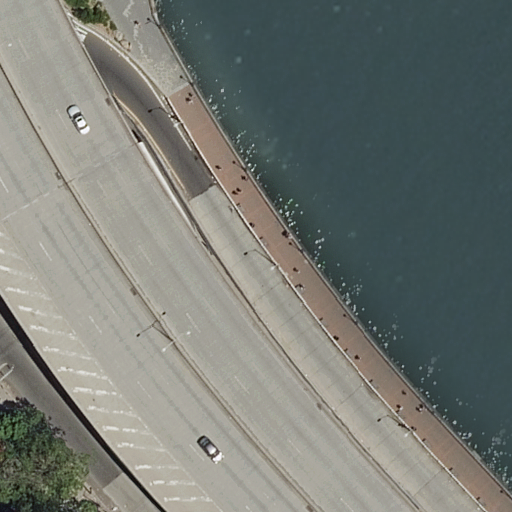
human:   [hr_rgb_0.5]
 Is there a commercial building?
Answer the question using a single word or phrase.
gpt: no

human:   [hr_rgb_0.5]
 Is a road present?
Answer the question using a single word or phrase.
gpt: yes

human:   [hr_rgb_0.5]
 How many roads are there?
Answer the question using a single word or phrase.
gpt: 7

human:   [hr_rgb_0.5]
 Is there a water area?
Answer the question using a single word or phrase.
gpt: yes

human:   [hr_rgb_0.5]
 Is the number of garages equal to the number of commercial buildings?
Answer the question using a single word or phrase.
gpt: yes

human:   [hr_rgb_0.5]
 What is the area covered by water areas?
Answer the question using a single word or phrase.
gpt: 4071m2

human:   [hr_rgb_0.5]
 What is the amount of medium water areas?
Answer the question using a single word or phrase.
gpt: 0

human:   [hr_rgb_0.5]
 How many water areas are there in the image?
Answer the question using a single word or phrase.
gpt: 1

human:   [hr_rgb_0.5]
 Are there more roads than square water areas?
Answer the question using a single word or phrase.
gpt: yes

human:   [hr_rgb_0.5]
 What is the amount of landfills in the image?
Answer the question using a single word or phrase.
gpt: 0

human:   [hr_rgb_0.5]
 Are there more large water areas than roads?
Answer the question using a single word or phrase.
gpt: no

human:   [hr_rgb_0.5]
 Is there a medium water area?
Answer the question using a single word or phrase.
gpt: no

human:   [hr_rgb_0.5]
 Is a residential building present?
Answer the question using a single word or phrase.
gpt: no

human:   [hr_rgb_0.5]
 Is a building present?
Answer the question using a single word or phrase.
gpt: no

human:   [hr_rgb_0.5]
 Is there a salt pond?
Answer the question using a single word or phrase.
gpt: no

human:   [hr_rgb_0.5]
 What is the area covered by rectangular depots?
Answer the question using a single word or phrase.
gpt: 0m2

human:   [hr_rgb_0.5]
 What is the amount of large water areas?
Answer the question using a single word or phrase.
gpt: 1

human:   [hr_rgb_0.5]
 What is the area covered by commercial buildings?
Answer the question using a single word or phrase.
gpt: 0m2

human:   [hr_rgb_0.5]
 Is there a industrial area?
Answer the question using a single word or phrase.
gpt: no

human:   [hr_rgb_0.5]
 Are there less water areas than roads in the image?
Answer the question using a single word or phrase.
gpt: yes

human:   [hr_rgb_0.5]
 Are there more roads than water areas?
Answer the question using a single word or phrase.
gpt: yes

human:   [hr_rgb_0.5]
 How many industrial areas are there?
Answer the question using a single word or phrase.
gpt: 0

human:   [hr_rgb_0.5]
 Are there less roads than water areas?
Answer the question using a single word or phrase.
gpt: no

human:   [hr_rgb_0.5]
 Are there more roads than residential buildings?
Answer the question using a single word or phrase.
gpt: yes

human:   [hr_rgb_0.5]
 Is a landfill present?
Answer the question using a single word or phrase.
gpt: no

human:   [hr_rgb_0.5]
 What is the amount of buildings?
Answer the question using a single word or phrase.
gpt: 0

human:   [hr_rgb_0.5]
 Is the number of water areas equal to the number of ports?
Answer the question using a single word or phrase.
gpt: no

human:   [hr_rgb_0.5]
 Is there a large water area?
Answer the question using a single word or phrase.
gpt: yes

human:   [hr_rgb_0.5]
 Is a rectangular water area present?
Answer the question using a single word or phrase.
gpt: no

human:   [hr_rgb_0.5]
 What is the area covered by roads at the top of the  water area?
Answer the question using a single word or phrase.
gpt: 0m2

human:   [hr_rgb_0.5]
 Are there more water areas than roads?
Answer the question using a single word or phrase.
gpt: no

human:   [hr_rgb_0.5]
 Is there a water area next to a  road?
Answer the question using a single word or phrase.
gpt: yes

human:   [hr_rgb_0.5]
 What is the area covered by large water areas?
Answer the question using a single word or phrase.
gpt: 4071m2

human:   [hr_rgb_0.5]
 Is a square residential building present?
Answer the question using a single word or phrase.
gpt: no

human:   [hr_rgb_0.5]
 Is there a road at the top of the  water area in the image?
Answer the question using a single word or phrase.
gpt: no

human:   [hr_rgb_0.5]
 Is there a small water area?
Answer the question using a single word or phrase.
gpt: no

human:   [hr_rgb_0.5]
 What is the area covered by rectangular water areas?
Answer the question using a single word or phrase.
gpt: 0m2

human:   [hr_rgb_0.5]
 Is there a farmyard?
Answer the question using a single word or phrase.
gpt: no

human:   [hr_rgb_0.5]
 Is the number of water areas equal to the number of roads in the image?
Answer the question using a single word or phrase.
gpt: no

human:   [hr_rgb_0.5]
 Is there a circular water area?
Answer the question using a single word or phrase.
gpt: no

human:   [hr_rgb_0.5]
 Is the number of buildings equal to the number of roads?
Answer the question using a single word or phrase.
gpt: no

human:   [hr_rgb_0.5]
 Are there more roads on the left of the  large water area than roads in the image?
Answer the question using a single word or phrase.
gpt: no

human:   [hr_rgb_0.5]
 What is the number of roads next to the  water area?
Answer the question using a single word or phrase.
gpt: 7

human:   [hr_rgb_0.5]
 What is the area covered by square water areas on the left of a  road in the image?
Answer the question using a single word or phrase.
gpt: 0m2

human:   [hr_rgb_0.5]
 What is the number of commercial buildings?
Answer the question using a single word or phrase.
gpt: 0

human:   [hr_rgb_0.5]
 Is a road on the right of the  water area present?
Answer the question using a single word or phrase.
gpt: no

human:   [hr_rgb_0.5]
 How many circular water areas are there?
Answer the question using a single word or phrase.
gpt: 0

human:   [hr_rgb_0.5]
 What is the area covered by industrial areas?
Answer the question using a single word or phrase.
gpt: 0m2

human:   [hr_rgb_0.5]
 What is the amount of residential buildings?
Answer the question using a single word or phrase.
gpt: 0

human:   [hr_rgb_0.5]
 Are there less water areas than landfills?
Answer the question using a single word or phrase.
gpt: no

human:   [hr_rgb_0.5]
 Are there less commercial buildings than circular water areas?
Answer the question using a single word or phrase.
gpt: no

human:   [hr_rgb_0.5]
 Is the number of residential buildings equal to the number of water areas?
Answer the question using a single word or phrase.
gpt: no

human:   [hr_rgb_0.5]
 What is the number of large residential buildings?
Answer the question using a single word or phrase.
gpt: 0

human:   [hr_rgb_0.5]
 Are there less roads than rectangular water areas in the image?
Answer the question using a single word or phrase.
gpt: no

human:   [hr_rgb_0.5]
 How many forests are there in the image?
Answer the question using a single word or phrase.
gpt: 0

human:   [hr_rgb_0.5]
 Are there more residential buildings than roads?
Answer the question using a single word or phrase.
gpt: no

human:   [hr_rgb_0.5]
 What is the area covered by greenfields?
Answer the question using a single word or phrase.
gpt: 0m2

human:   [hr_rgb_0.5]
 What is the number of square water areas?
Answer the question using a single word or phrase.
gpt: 0

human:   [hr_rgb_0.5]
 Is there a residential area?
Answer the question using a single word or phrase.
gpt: no

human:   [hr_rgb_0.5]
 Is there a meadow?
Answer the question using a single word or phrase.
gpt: no

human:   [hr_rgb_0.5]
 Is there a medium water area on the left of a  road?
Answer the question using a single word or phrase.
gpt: no

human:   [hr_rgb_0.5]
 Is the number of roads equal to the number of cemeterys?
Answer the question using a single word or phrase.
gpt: no

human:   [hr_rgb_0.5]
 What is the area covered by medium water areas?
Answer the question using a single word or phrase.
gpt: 0m2

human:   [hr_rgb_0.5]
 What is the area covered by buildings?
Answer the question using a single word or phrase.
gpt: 0m2